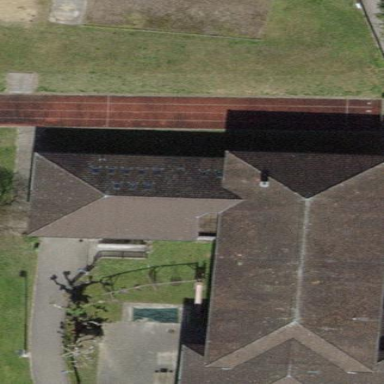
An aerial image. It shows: School building.